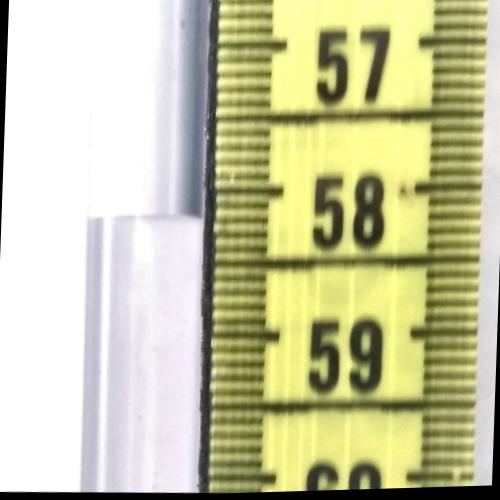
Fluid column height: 58.2 cm